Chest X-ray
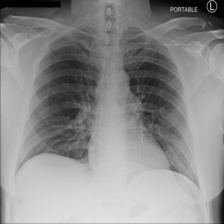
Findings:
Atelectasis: negative
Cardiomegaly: negative
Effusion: negative
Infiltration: negative
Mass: negative
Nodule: negative
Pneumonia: negative
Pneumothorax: negative
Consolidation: negative
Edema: negative
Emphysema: negative
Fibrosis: negative
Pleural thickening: negative
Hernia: negative